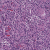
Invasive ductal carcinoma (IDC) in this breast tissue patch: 1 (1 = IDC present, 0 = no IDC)